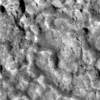
Atmospheric dust classification: not_dusty